Aerial crown-view tile of a tropical tree (Barro Colorado Island, Panama), acquired 20250317:
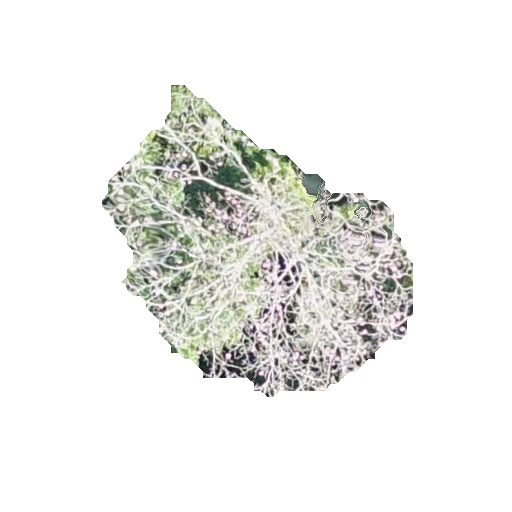
Species: Tabebuia rosea
GBIF accepted scientific name: Tabebuia rosea
Crown area: 87.681 m²